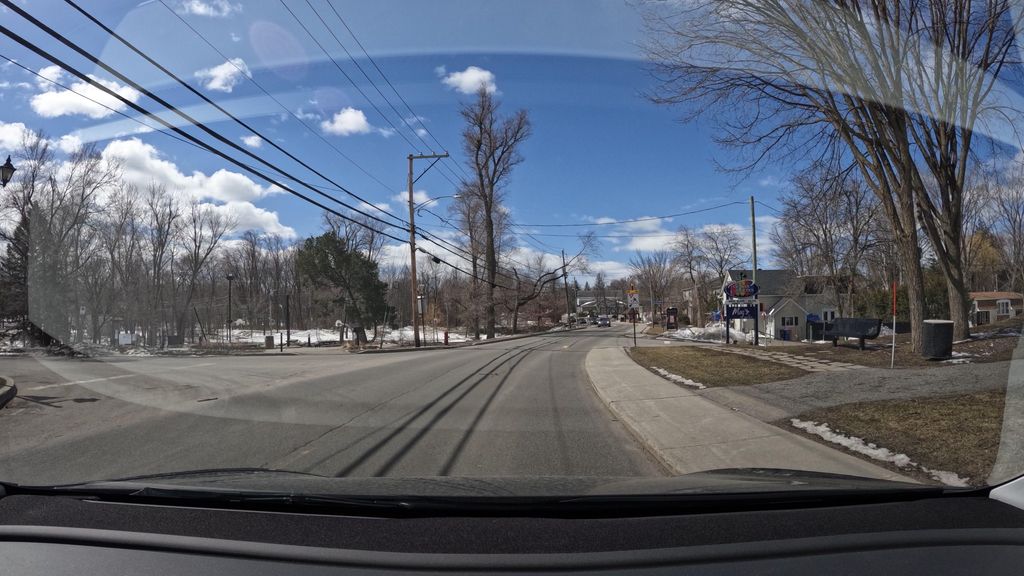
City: montreal